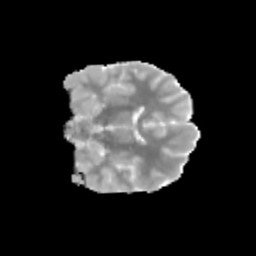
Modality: MD
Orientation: coronal
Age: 11
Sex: male
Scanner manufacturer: siemens
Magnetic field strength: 3 T
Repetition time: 3.8 s
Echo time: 0.07 s